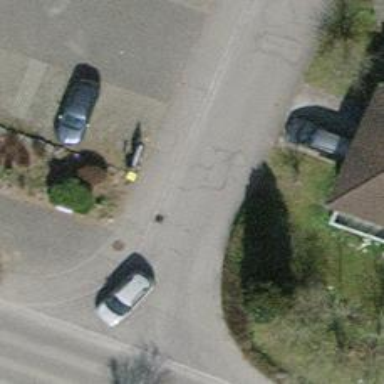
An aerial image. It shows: Pillar post box.